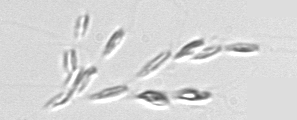
Label: Dinobryon